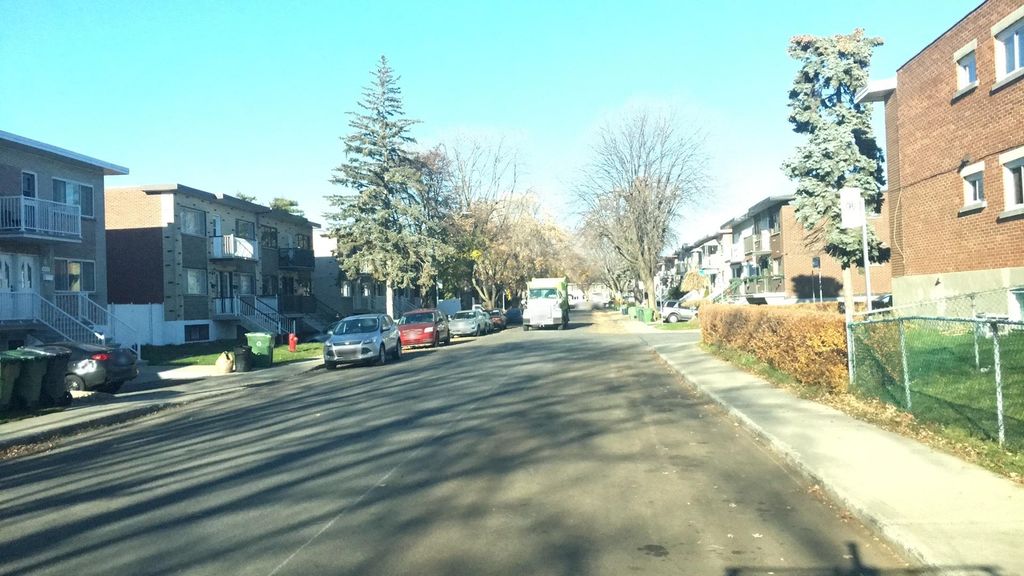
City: montreal